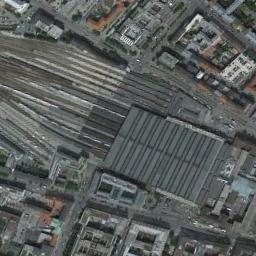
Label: railway_station